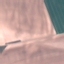
Land use / land cover: AnnualCrop